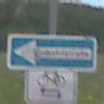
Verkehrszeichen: EinbahnstrasseLinksweisend
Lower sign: RichtungsangabeDurchPfeile9
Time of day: Midday
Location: Outdoor (RoadRail)
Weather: PartlyCloudy
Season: NotSpecified
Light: Natural